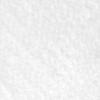
Label: no_change